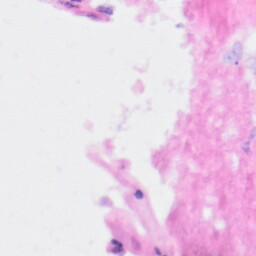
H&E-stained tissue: Kidney